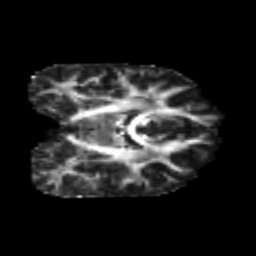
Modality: FA
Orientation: coronal
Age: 28
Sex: male
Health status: healthy